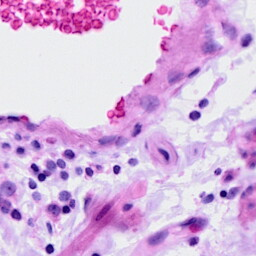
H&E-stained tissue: Ovarian